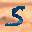
Label: 5